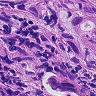
Metastatic tissue present: yes